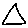
Label: triangle